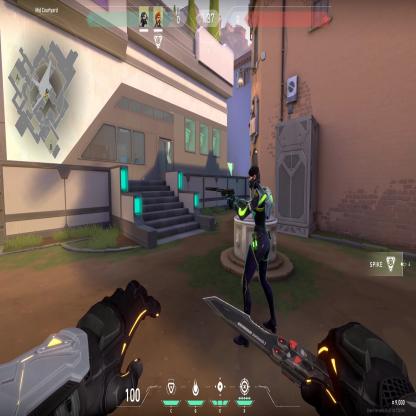
Label: teammate